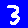
Digit: 3